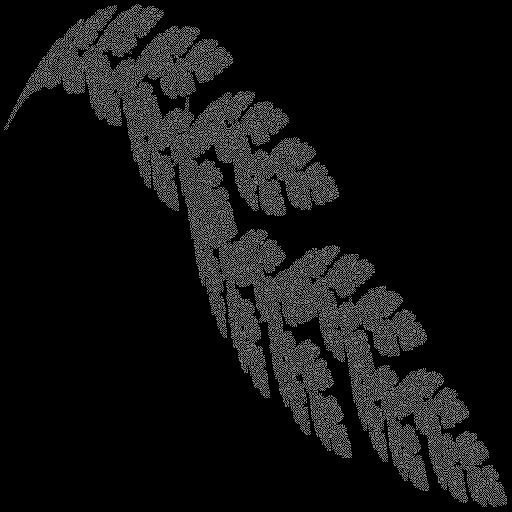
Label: shieldfern